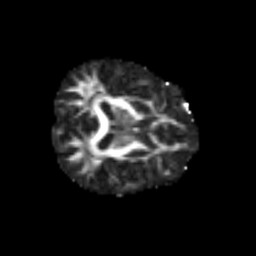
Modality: FA
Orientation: axial
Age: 67
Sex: female
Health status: ill
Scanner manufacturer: siemens
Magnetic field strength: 3 T
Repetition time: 8.7 s
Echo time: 0.11 s